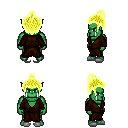
a pixel art fantasy rpg character, male body template, orc, green skin, brown robe, metal pants, gold short topknot hairstyle, white slippers, four views (front, back, left, right), 2x2 character sprite sheet, small pixel art, hard edges, no anti-aliasing